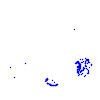
Particle: proton